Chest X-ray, PA view. Patient: 58 years old, sex F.
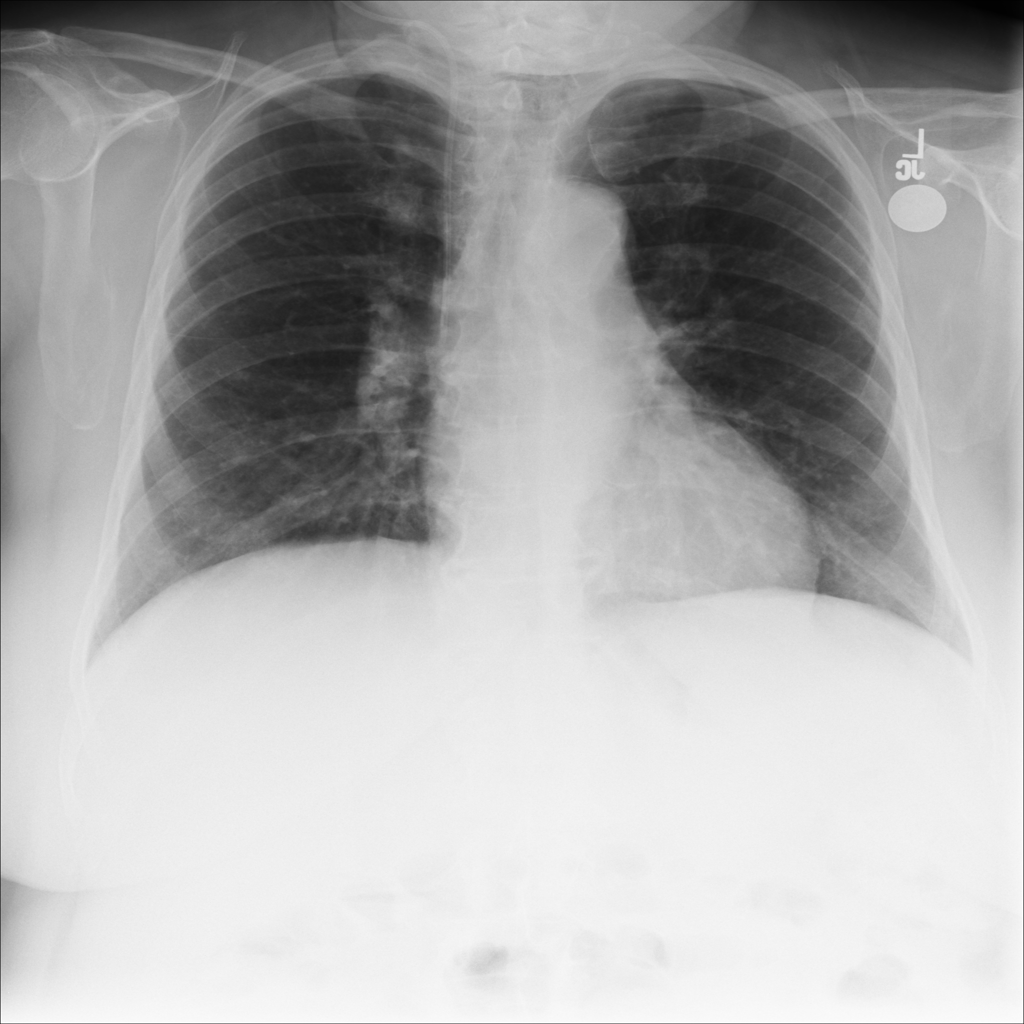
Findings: No Finding